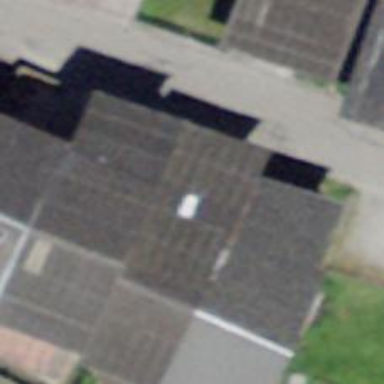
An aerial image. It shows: Terrace building.